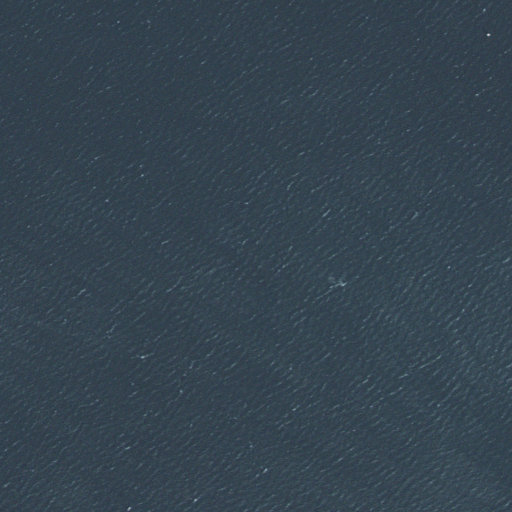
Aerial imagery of island in Massachusetts named Gosnold Island containing only open water